Question:
I want to remove indicated particular three vertical lines from graph except last line.
'''
public void ProcessRequest(HttpContext context)
{
try
{
string Identification = context.Request.QueryString["identification"].ToString().Trim();
DateTime BaseDate = Convert.ToDateTime(context.Request.QueryString["baseDate"]);
Guid? UserId = Guid.Parse(context.Request.QueryString["userId"]);
Guid CustomerGuid = Guid.Parse(context.Request.QueryString["customerGuid"]);
RootDataOperations root = new RootDataOperations();
int FedID = root.GetFedIDByCustomerGuid(CustomerGuid);
Chart Chart1 = new Chart();
ChartArea chartArea = new ChartArea("ChartArea1");
Chart1.ChartAreas.Add("ChartArea1");
int width = 600, height = 500;
Chart1.Width = width;
Chart1.Height = height;
Chart1.ChartAreas[0].AxisX.IsLabelAutoFit = true;
Chart1.ChartAreas[0].AxisX.LabelAutoFitMinFontSize = 10;
Chart1.ChartAreas[0].AxisX.LabelAutoFitMaxFontSize = 10;
DataTable table = new DataTable();
DataOperations data = new DataOperations(FedID, Guid.Empty);
List<UserQuarterlyTopPerformerComparison> userQuarterlyTopPerformerComparison = new List<UserQuarterlyTopPerformerComparison>();
userQuarterlyTopPerformerComparison = data.GetUserQuarterlyTopPerformerComparison(Identification, UserId.Value, BaseDate);
DataTable dt = ToDataTable<UserQuarterlyTopPerformerComparison>(userQuarterlyTopPerformerComparison);
if (dt.Rows.Count > 0)
{
Legend legend = new Legend();
legend.Docking = Docking.Top;
legend.Alignment = StringAlignment.Center;
legend.IsTextAutoFit = false;
Chart1.Legends.Add(legend);
Chart1.Legends[0].Enabled = true;
var IEtable = (dt as System.ComponentModel.IListSource).GetList();
Chart1.DataBindTable(userQuarterlyTopPerformerComparison, "Quarter");
//string userName = dt.Rows[0]["CUNAME"].ToString() + " (Current User)";
Guid currentuser = UserId.Value;
string userName = data.GetUserByID(currentuser).Name1 + " (Current User)";
string cuname = string.Empty;
int i = 0;
Dictionary<string, Color> dictionary = new Dictionary<string, Color>();
dictionary.Add(userName, System.Drawing.Color.DimGray);
List<DataRow> distinctUsers = dt.DefaultView.ToTable(true, "TU1NAME", "TU2NAME", "TU3NAME").AsEnumerable().Distinct().ToList();
int count = 0;
foreach (DataRow dr in distinctUsers)
{
Color colour = System.Drawing.Color.White;
int drCount = 0;
foreach (object oObject in dr.ItemArray)
{
if (dr[drCount].ToString() != "" && !dictionary.ContainsKey(dr[drCount].ToString()))
{
if (count == 0)
{
colour = System.Drawing.Color.Green;
}
if (count == 1)
{
colour = System.Drawing.Color.Red;
}
if (count == 2)
{
colour = System.Drawing.Color.Purple;
}
if (count == 3)
{
colour = System.Drawing.Color.RoyalBlue;
}
if (count == 4)
{
colour = System.Drawing.Color.AliceBlue;
}
if (count == 5)
{
colour = System.Drawing.Color.Azure;
}
if (count == 6)
{
colour = System.Drawing.Color.Beige;
}
if (count == 7)
{
colour = System.Drawing.Color.Chocolate;
}
if (count == 8)
{
colour = System.Drawing.Color.Coral;
}
if (count == 9)
{
colour = System.Drawing.Color.Cyan;
}
if (count == 10)
{
colour = System.Drawing.Color.DarkKhaki;
}
if (count == 11)
{
colour = System.Drawing.Color.DarkOrange;
}
dictionary.Add(dr[drCount].ToString(), colour);
count++;
}
drCount++;
}
}
Legend legend1 = null;
foreach (string key in dictionary.Keys)
{
legend1 = new Legend();
legend1.Docking = Docking.Top;
legend1.Alignment = StringAlignment.Center;
legend1.IsTextAutoFit = false;
Chart1.Legends.Add(legend1);
Chart1.Legends[1].CustomItems.Add(new LegendItem(key, dictionary[key], ""));
}
foreach (Series series in Chart1.Series)
{
series.ChartType = SeriesChartType.Bar;
Chart1.Legends[0].Enabled = false;
}
if (distinctUsers.Count >= 1)
{
Chart1.Series[0].Points[0].Color = dictionary[userName];
Chart1.Series[0].Points[0].Label = userName;
if (dt.Rows[0]["TU1NAME"].ToString() != "")
{
Chart1.Series[1].Points[0].Color = dictionary[dt.Rows[0]["TU1NAME"].ToString()];
Chart1.Series[1].Points[0].Label = dt.Rows[0]["TU1NAME"].ToString()+" (Top 1)";
}
if (dt.Rows[0]["TU2NAME"].ToString() != "")
{
Chart1.Series[2].Points[0].Color = dictionary[dt.Rows[0]["TU2NAME"].ToString()];
Chart1.Series[2].Points[0].Label = dt.Rows[0]["TU2NAME"].ToString() + " (Top 2)";
}
if (dt.Rows[0]["TU3NAME"].ToString() != "")
{
Chart1.Series[3].Points[0].Color = dictionary[dt.Rows[0]["TU3NAME"].ToString()];
Chart1.Series[3].Points[0].Label = dt.Rows[0]["TU3NAME"].ToString() + " (Top 3)";
}
if (distinctUsers.Count >= 2)
{
Chart1.Series[0].Points[1].Color = dictionary[userName];
Chart1.Series[0].Points[1].Label = userName;
if (dt.Rows[1]["TU1NAME"].ToString() != "")
{
Chart1.Series[1].Points[1].Color = dictionary[dt.Rows[1]["TU1NAME"].ToString()];
Chart1.Series[1].Points[1].Label = dt.Rows[1]["TU1NAME"].ToString() + " (Top 1)";
}
if (dt.Rows[1]["TU2NAME"].ToString() != "")
{
Chart1.Series[2].Points[1].Color = dictionary[dt.Rows[1]["TU2NAME"].ToString()];
Chart1.Series[2].Points[1].Label = dt.Rows[1]["TU2NAME"].ToString() + " (Top 2)";
}
if (dt.Rows[1]["TU3NAME"].ToString() != "")
{
Chart1.Series[3].Points[1].Color = dictionary[dt.Rows[1]["TU3NAME"].ToString()];
Chart1.Series[3].Points[1].Label = dt.Rows[1]["TU3NAME"].ToString() + " (Top 3)";
}
if (distinctUsers.Count >= 3)
{
Chart1.Series[0].Points[2].Color = dictionary[userName];
Chart1.Series[0].Points[2].Label = userName;
if (dt.Rows[2]["TU1NAME"].ToString() != "")
{
Chart1.Series[1].Points[2].Color = dictionary[dt.Rows[2]["TU1NAME"].ToString()];
Chart1.Series[1].Points[2].Label = dt.Rows[2]["TU1NAME"].ToString() + " (Top 1)";
}
if (dt.Rows[2]["TU2NAME"].ToString() != "")
{
Chart1.Series[2].Points[2].Color = dictionary[dt.Rows[2]["TU2NAME"].ToString()];
Chart1.Series[2].Points[2].Label = dt.Rows[2]["TU2NAME"].ToString() + " (Top 2)";
}
if (dt.Rows[2]["TU3NAME"].ToString() != "")
{
Chart1.Series[3].Points[2].Color = dictionary[dt.Rows[2]["TU3NAME"].ToString()];
Chart1.Series[3].Points[2].Label = dt.Rows[2]["TU3NAME"].ToString() + " (Top 3)";
}
}
}
}
string fileLoacation = HttpContext.Current.Server.MapPath("Images") + "/test.png";
int counter = 1;
while (System.IO.File.Exists(fileLoacation))
{
fileLoacation = HttpContext.Current.Server.MapPath("Images") + "/test" + counter + ".png";
counter++;
}
Chart1.SaveImage(fileLoacation, ChartImageFormat.Png);
Image img = Image.FromFile(fileLoacation);
Image _img = new Bitmap(width, height, img.PixelFormat);
Graphics g = Graphics.FromImage(_img);
g.DrawImage(img, 0, 0, width, height);
g.CompositingQuality = System.Drawing.Drawing2D.CompositingQuality.HighSpeed;
g.Dispose();
img.Dispose();
MemoryStream str = new MemoryStream();
_img = _img.GetThumbnailImage(width, height, null, IntPtr.Zero);
_img.Save(str, System.Drawing.Imaging.ImageFormat.Png);
_img.Dispose();
str.WriteTo(context.Response.OutputStream);
str.Dispose();
str.Close();
System.IO.File.Delete(fileLoacation);
context.Response.ContentType = ".png";
//string strGridVal = string.Empty;
//strGridVal = "<table border="1">";
//for (int i = 0; i < dt.Rows.Count; i++)
//{
// strGridVal += "<tr><td>" + dt.Rows[i][2].ToString()+ "</td></tr>";
//}
//strGridVal += "</table>";
//context.Response.ContentType = "text/html";
//context.Response.Write(strGridVal);
//context.Response.ContentType = dt.ToString();
}
}
catch (Exception ex)
{
System.Diagnostics.Trace.WriteLine(ex);
}
finally
{
context.Response.End();
}
}
'''
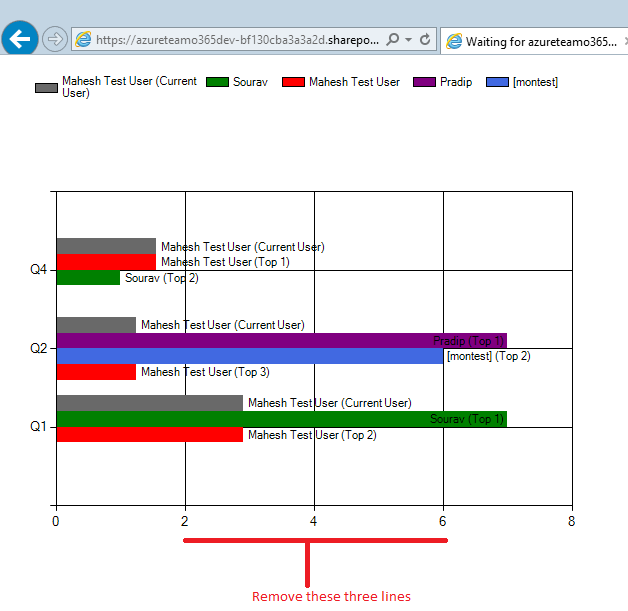
Answer: Grid lines are controlled with the 'MajorGrid' and 'MinorGrid' properties of the 'Axis' object. Set the 'Enabled' property to 'false' to disable them.